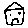
Label: house